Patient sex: M
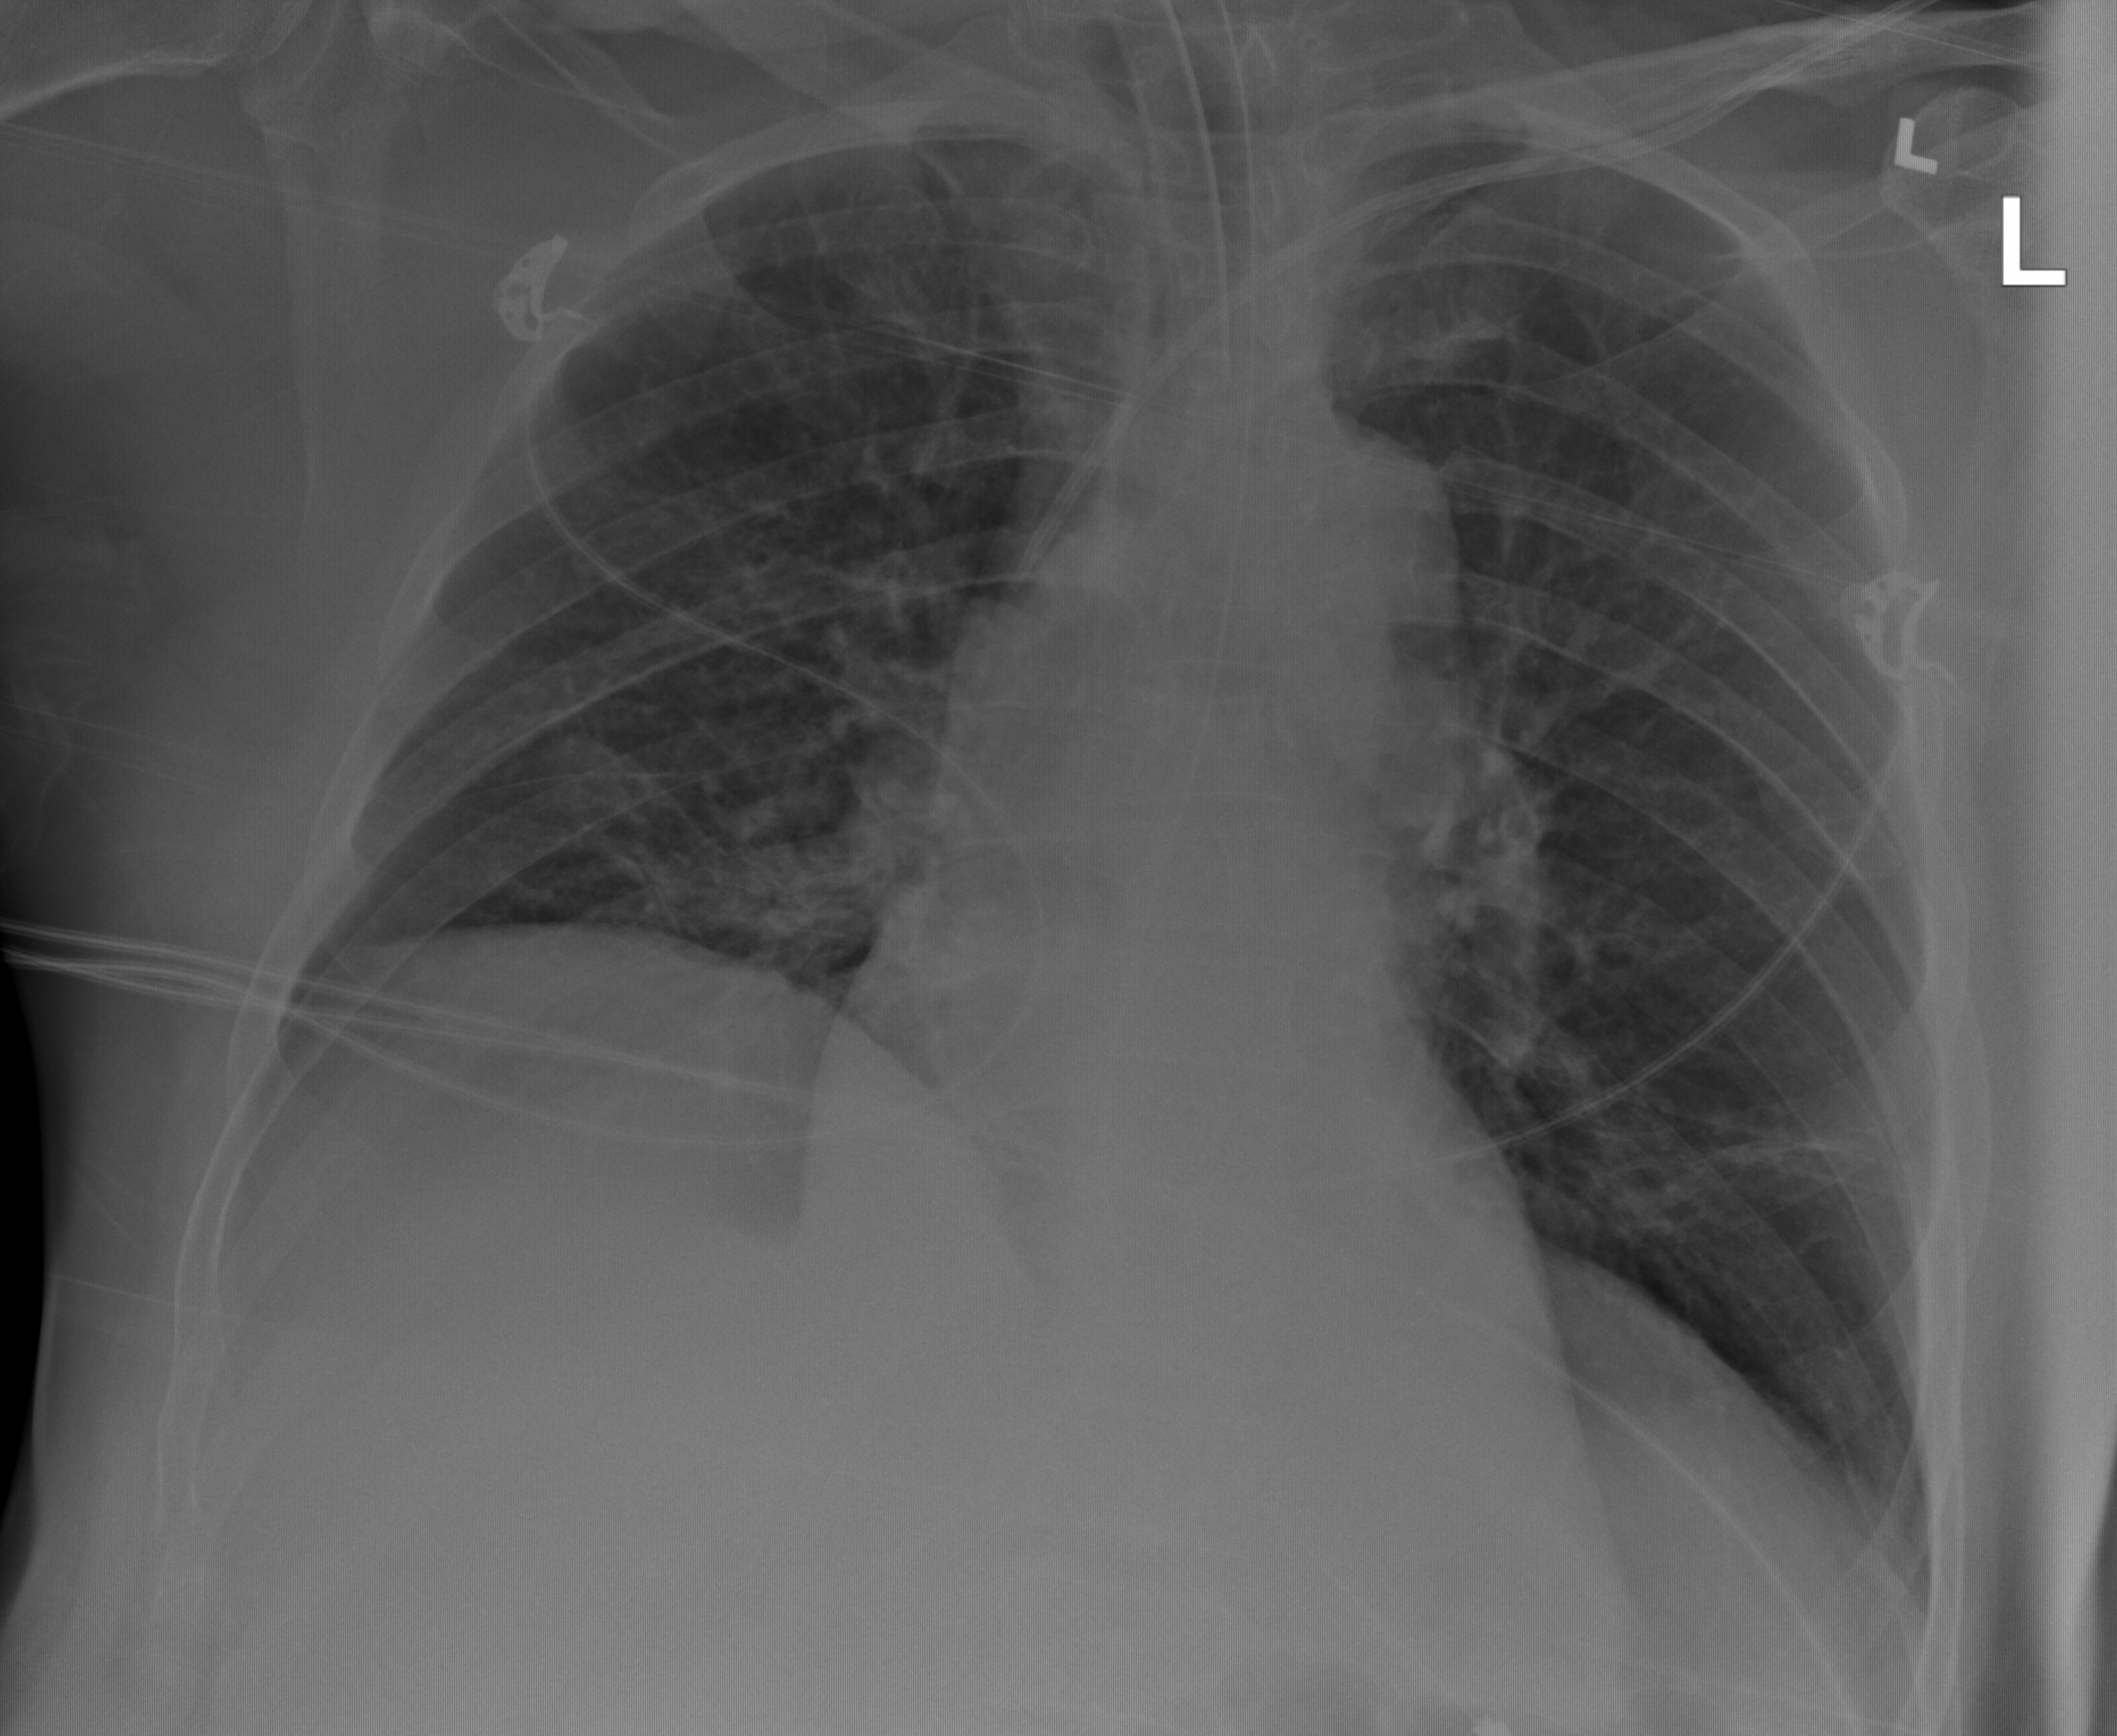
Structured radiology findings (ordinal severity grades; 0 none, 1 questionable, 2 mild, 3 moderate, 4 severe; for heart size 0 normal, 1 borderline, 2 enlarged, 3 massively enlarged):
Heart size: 1
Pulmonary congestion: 0
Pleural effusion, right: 0
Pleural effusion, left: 0
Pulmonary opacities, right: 0
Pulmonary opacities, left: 0
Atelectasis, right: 2
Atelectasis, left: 0